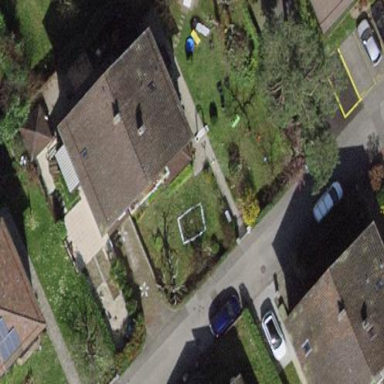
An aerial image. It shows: Detached building.